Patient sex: F
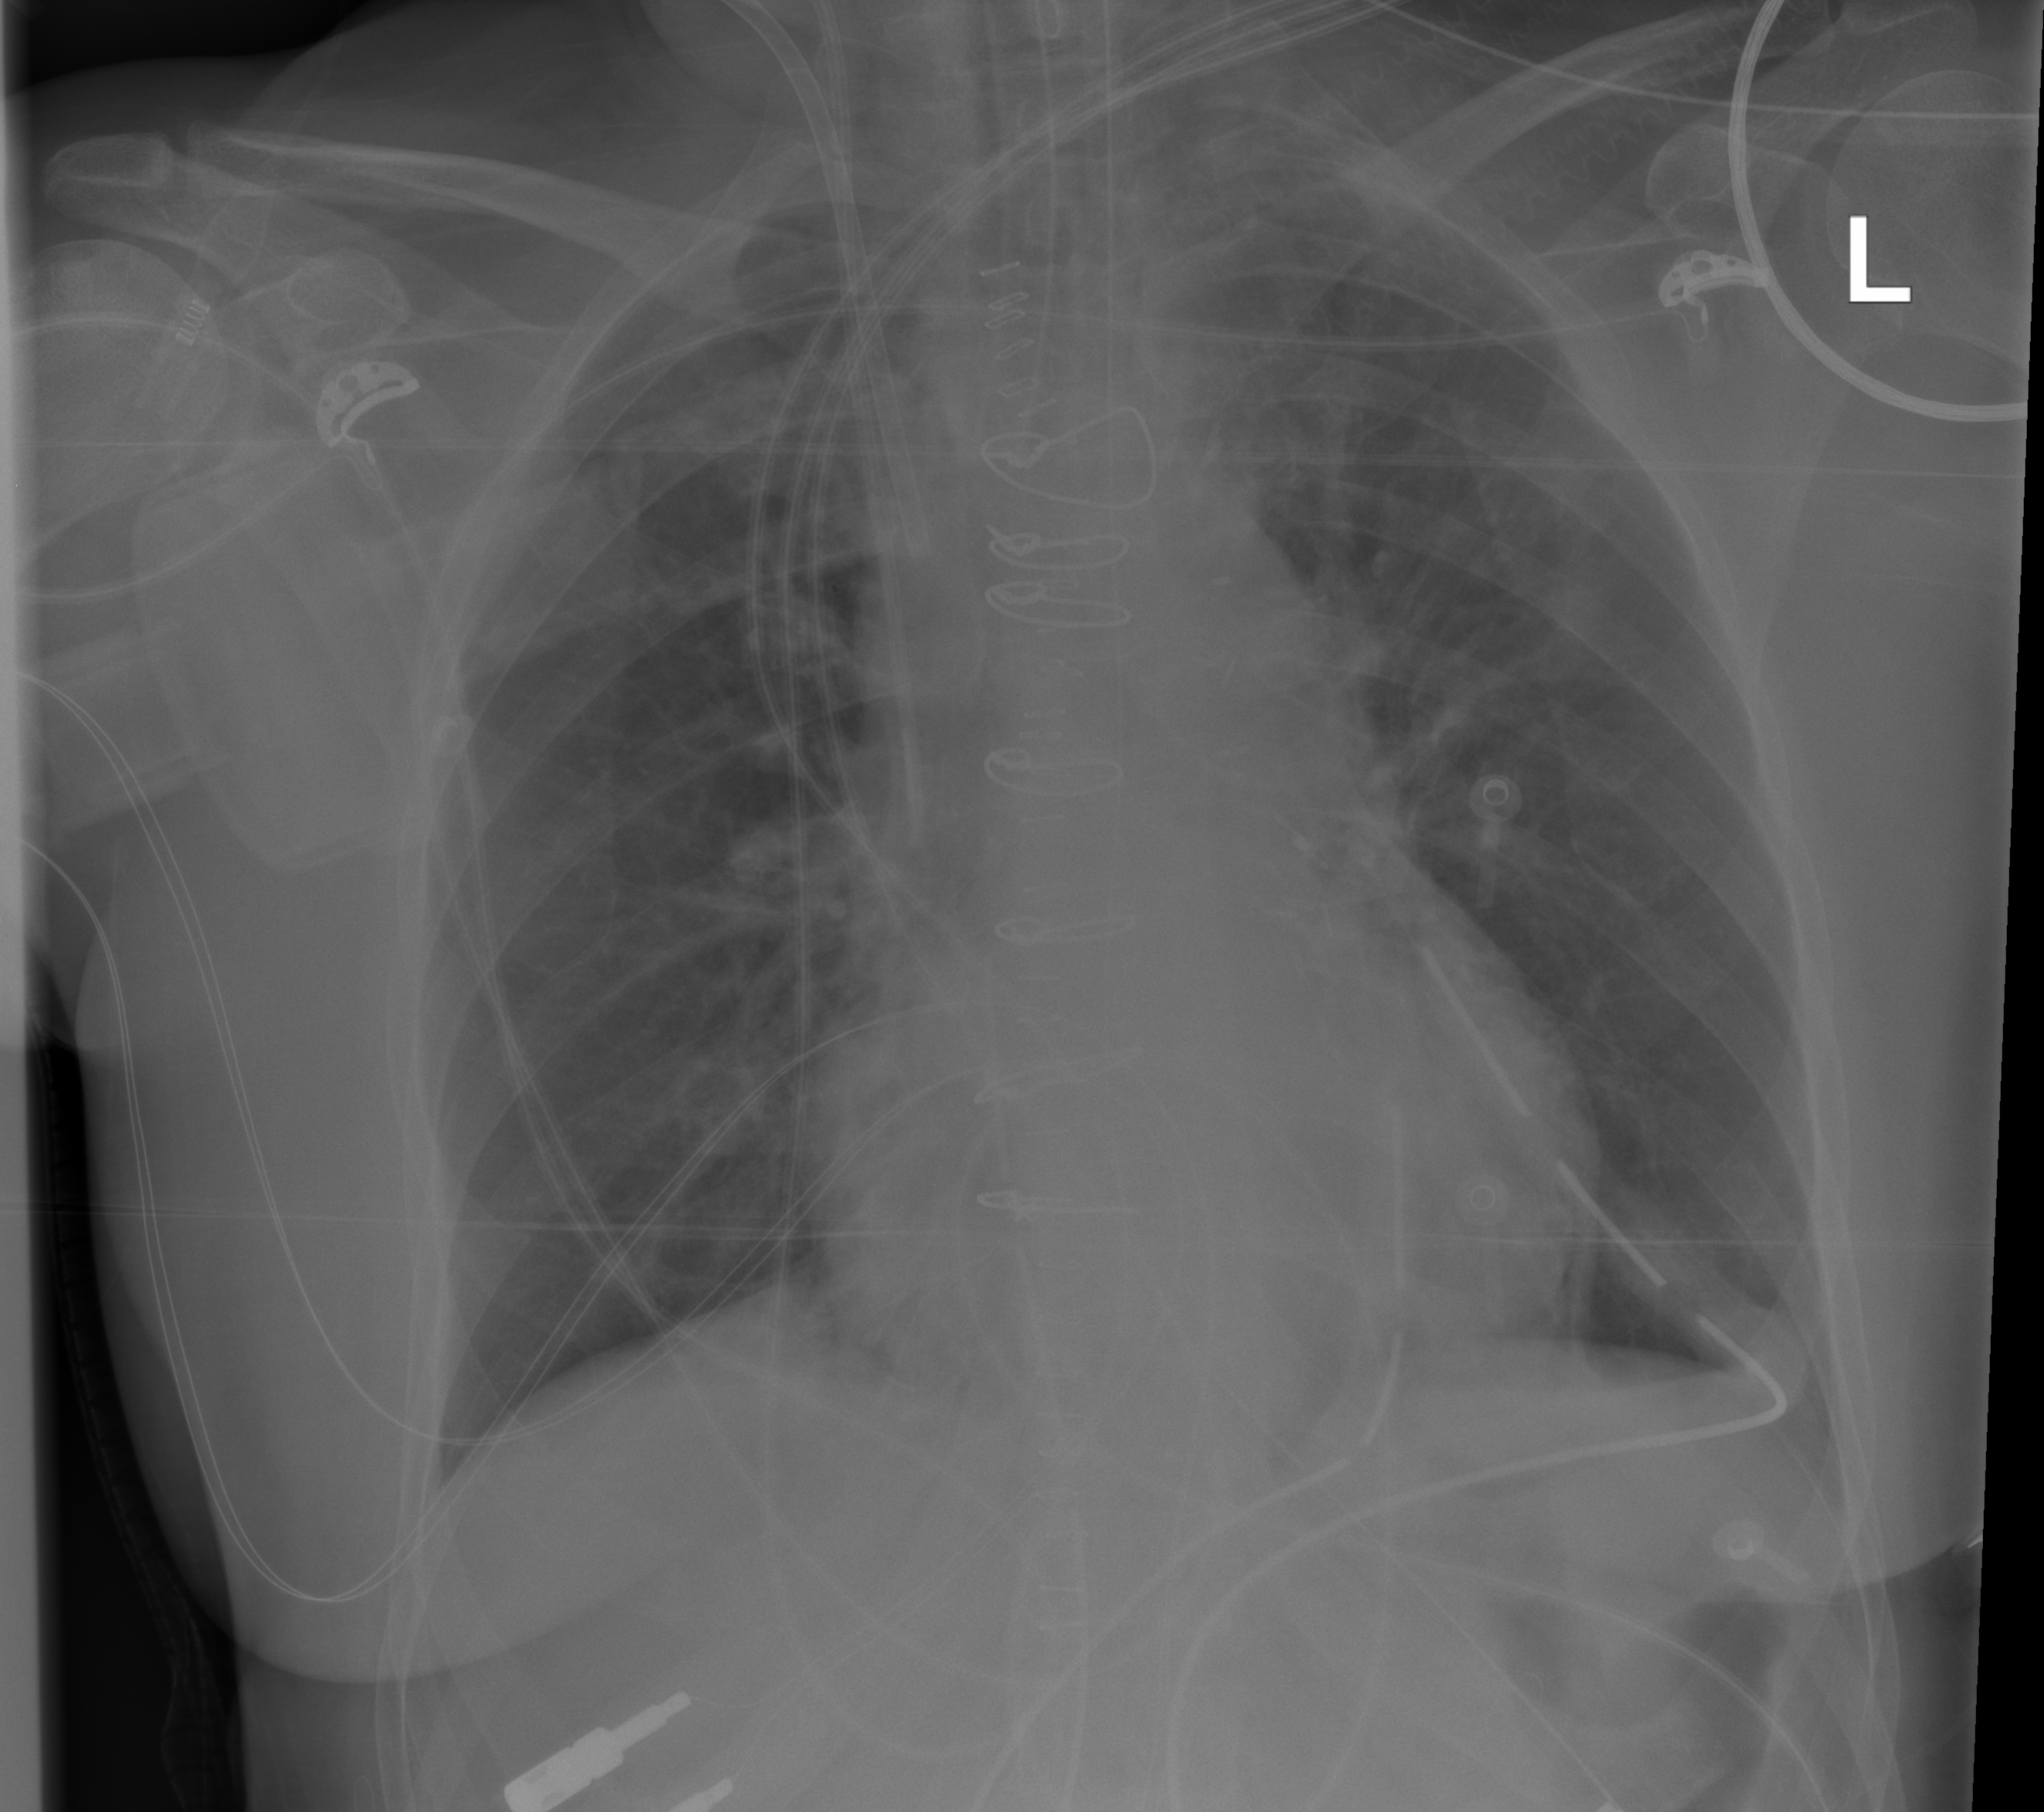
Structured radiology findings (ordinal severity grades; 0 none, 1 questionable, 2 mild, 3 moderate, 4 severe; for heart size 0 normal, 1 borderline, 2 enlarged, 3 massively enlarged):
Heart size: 0
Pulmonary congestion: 0
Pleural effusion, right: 0
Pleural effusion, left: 0
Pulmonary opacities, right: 0
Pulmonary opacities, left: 1
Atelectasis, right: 0
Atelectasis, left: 0